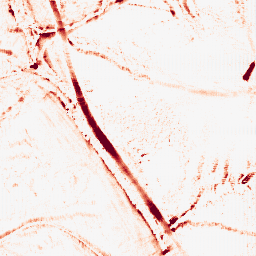
Category: morphological
Decomposition family: morphological_ellipse
Decomposition parameters: operation: opening
width: 10
height: 10
Upsampling method: fft_zeropad
Upsampling parameters: scale: 2
Upsampling scale: 2